Field crop: maize
Growth stage: 2
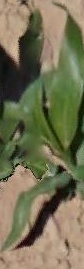
Species: maize